高二 · 代数
13. 如图, 某动物种群数量 1 月 1 日低至 700,7 月 1 日高至 900 , 其总量在此两值之间依正弦型曲线变化.

(1)求出种群数量 $y$ 关于时间 $t$ 的函数表达式(其中 $t$ 以年初以来的月为计量单位);

(2)估计当年 3 月 1 日动物种群数量.
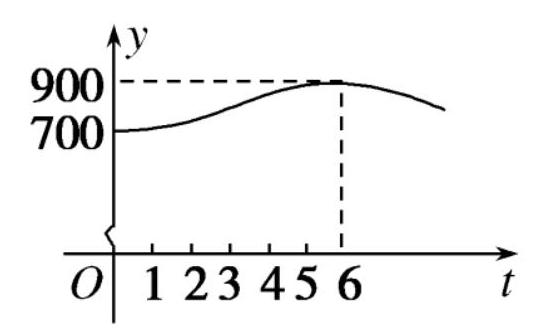
答案: (1) 设动物种群数量 $y$ 关于 $t$ 的解析式为 $y=A \sin (\omega t+\varphi)+b(A>0, \omega>0)$,

则 $\left\{\begin{array}{l}-A+b=700, \\ A+b=900,\end{array}\right.$ 解得 $A=100, b=800$.

又周期 $T=2 \times(6-0)=12$,

所以 $\omega=\frac{2 \pi}{T}=\frac{\pi}{6}$,

所以 $y=100 \sin \left(\frac{\pi}{6} t+\varphi\right)+800(t \geqslant 0)$.

又当 $t=6$ 时, $y=900$,

所以 $900=100 \sin \left(\frac{\pi}{6} \times 6+\varphi\right)+800$,

所以 $\sin (\pi+\varphi)=1$, 所以 $\sin \varphi=-1$,

所以取 $\varphi=-\frac{\pi}{2}$,

所以 $y=100 \sin \left(\frac{\pi}{6} t-\frac{\pi}{2}\right)+800$.

(2)当 $t=2$ 时, $y=100 \sin \left(\frac{\pi}{6} \times 2-\frac{\pi}{2}\right)+800=750$,

即当年 3 月 1 日动物种群数量约是750